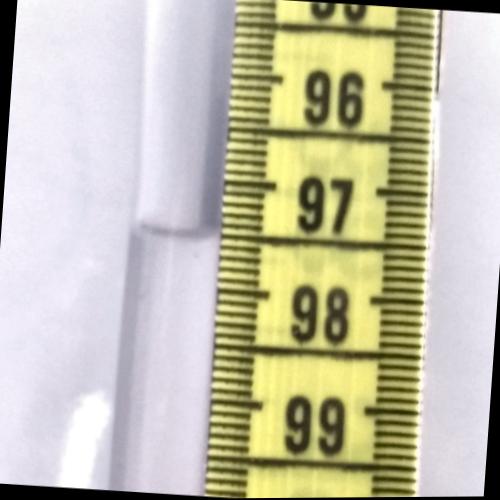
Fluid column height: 97.5 cm